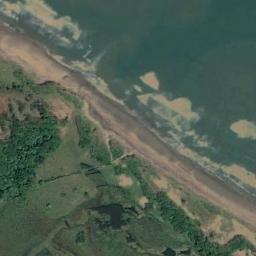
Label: beach